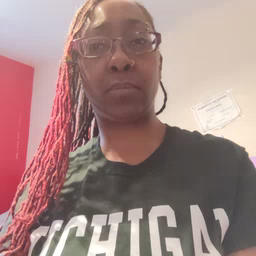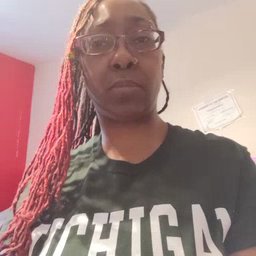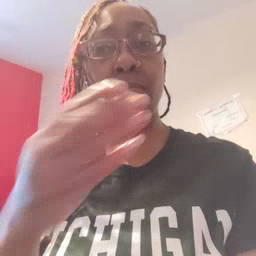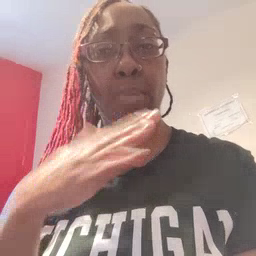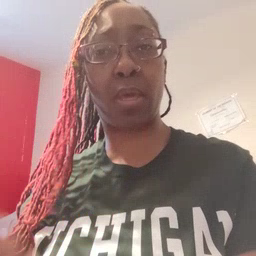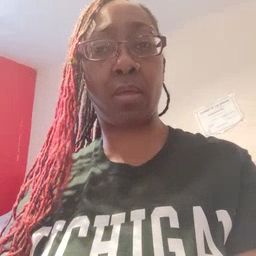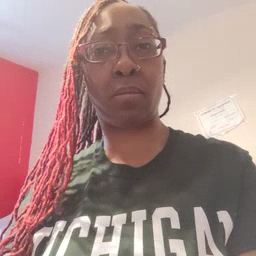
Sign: bad